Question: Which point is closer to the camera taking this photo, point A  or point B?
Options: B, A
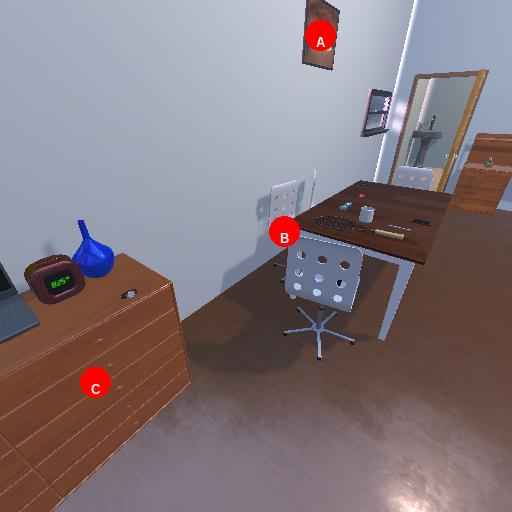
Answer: B